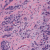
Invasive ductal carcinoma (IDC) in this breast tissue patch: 1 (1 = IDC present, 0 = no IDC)